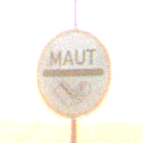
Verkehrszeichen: MautflichtigeStrecke
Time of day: SunriseSunset
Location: Outdoor (RoadRail)
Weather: PartlyCloudy
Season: NotSpecified
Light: Natural